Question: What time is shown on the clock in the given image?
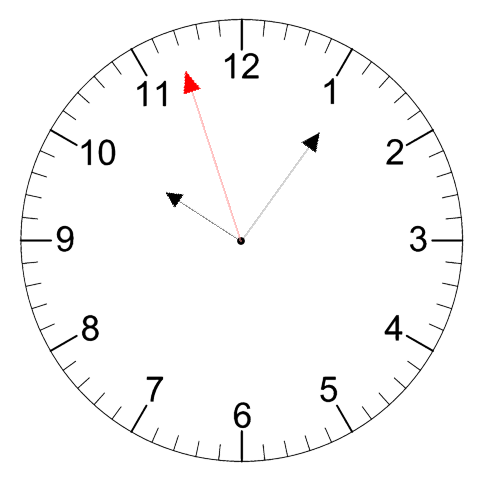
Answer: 10:05:57